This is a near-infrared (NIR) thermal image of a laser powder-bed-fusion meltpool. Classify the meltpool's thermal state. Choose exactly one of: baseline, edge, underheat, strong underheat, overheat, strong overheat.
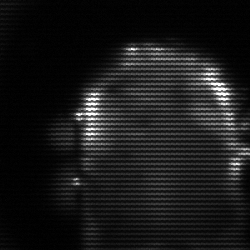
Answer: baseline